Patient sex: F
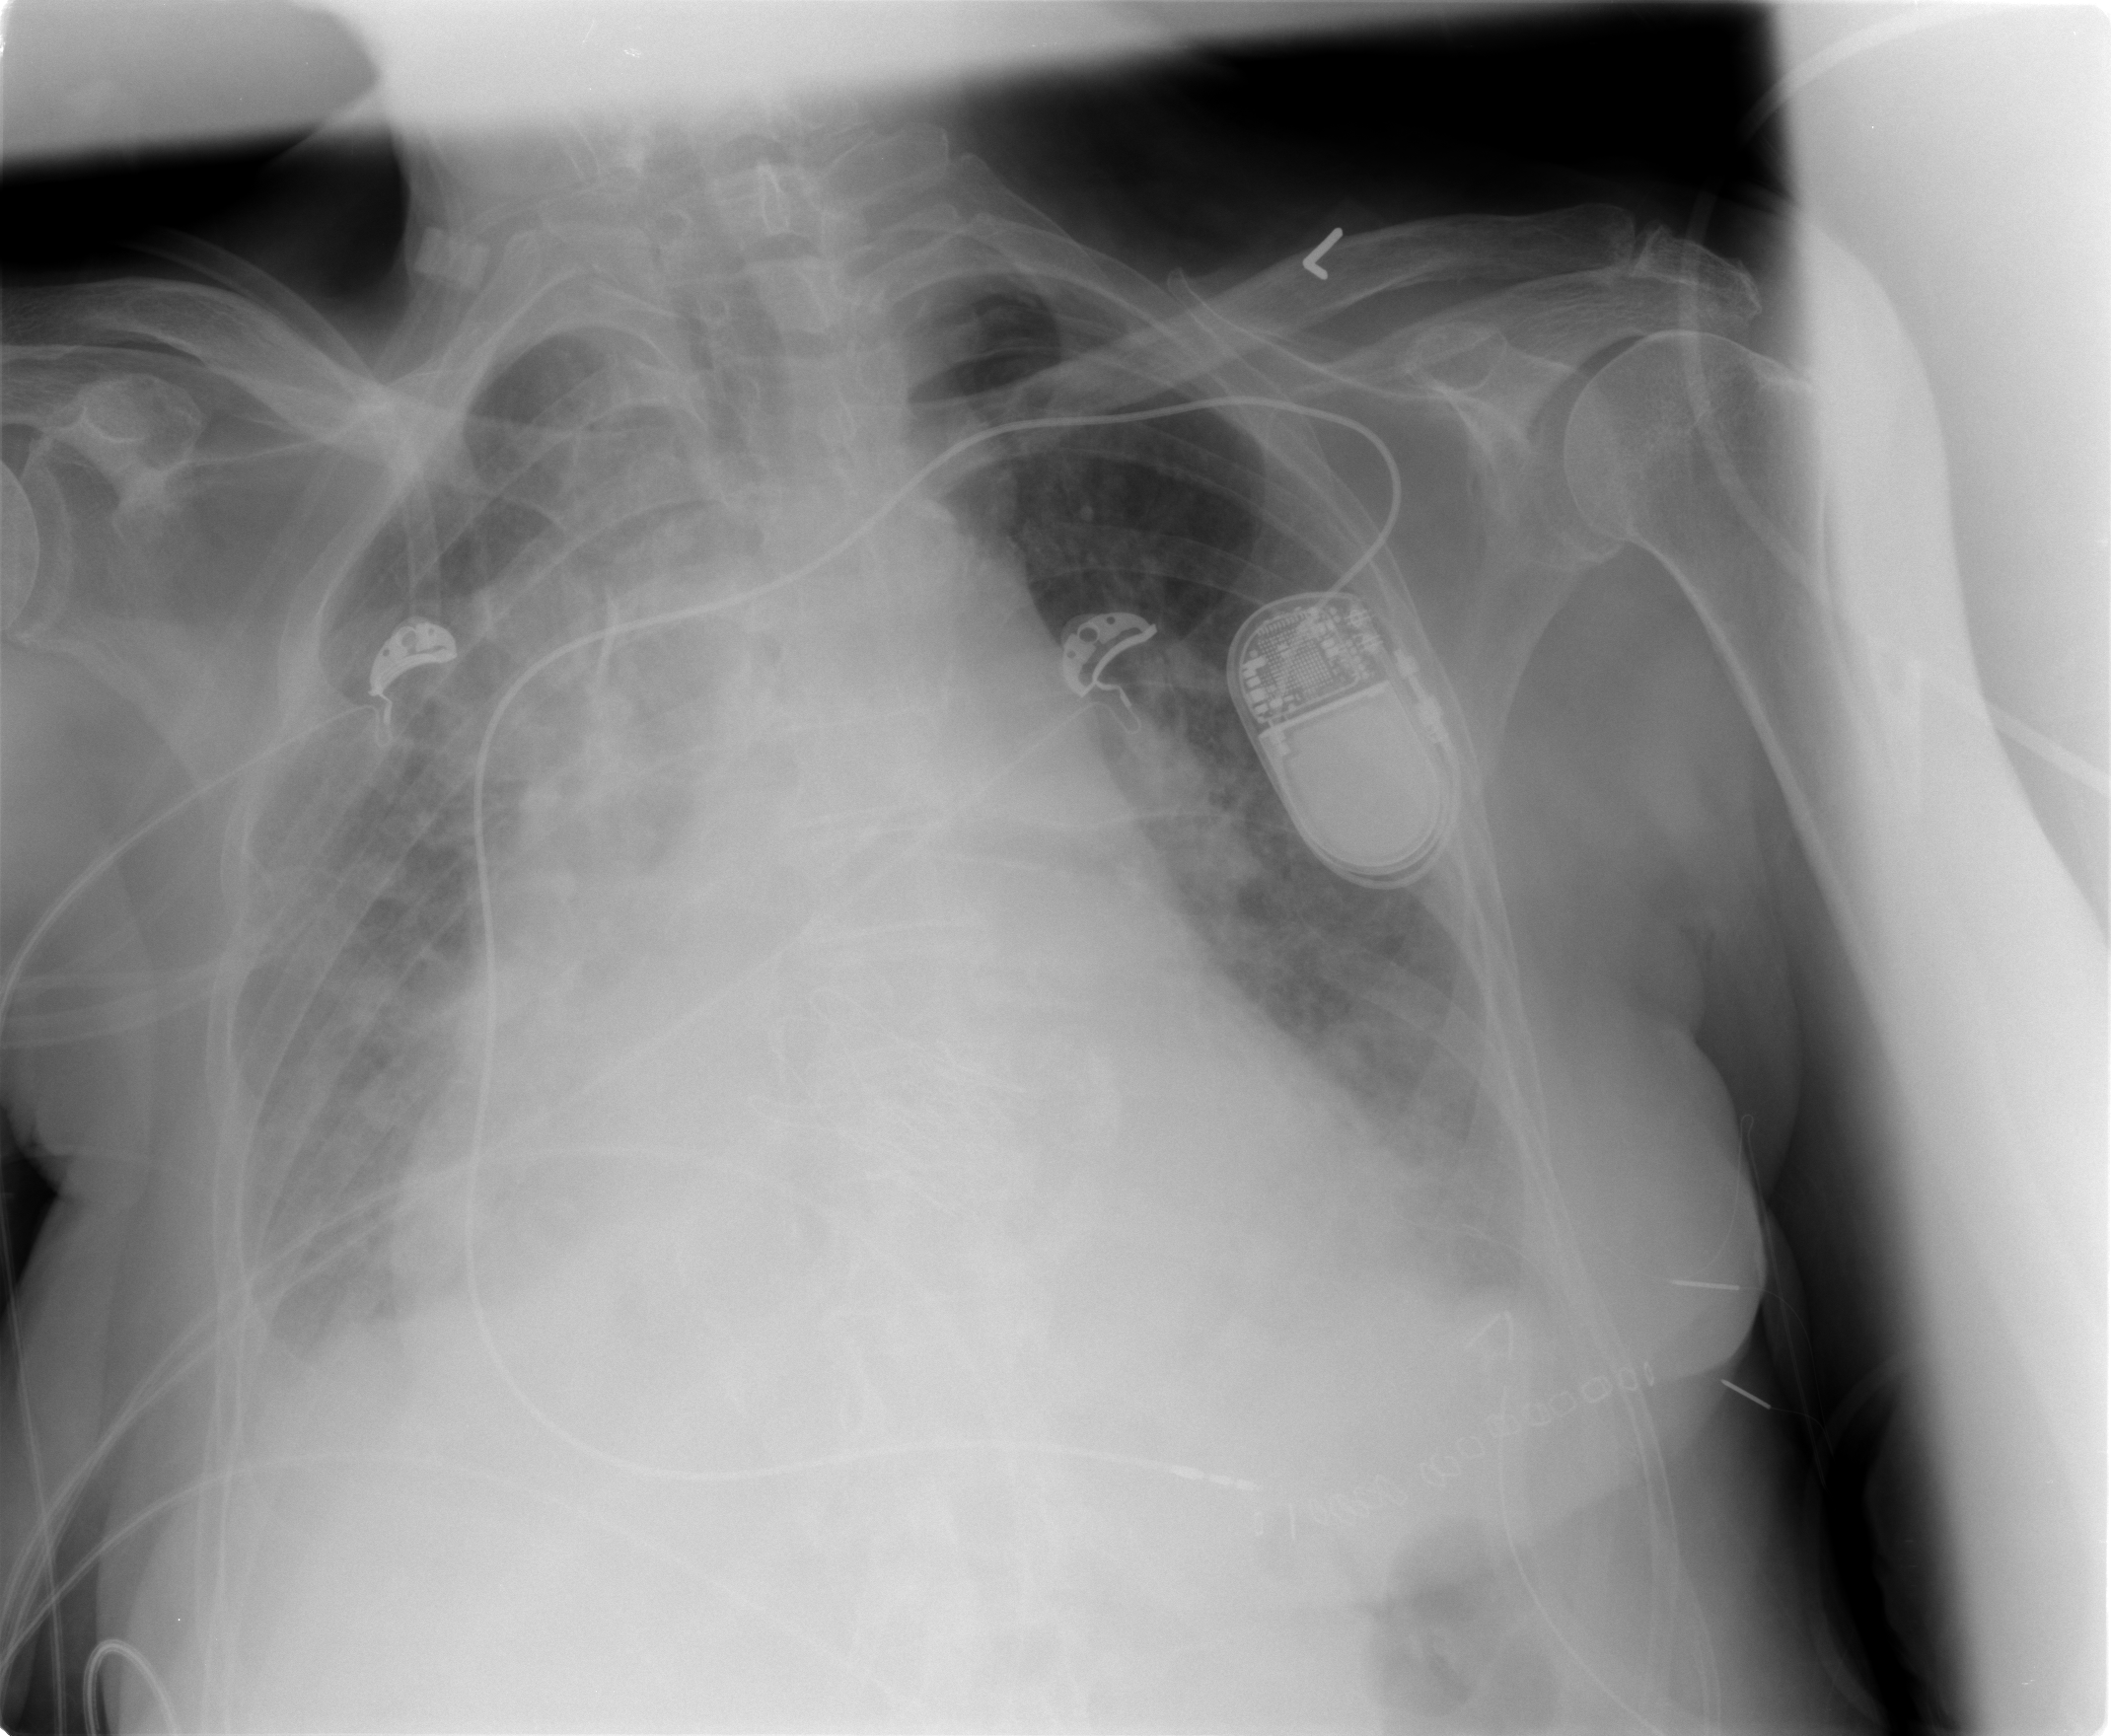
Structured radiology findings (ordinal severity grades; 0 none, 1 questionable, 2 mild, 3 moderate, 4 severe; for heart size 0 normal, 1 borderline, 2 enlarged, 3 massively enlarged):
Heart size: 3
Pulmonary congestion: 3
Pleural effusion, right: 3
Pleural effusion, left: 2
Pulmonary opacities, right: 3
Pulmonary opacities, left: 2
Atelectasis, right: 3
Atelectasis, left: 2